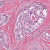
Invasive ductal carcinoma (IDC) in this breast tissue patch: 1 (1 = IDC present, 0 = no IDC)